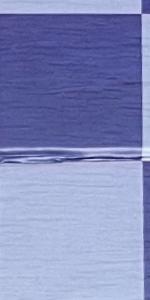
Label: Empty